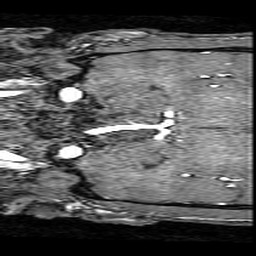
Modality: angio
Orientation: coronal
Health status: ill
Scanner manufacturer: philips
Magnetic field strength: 3 T
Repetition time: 0.01832 s
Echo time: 0.00338 s